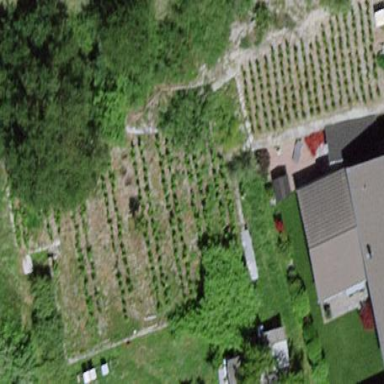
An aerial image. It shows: Vineyard where grapes are grown.